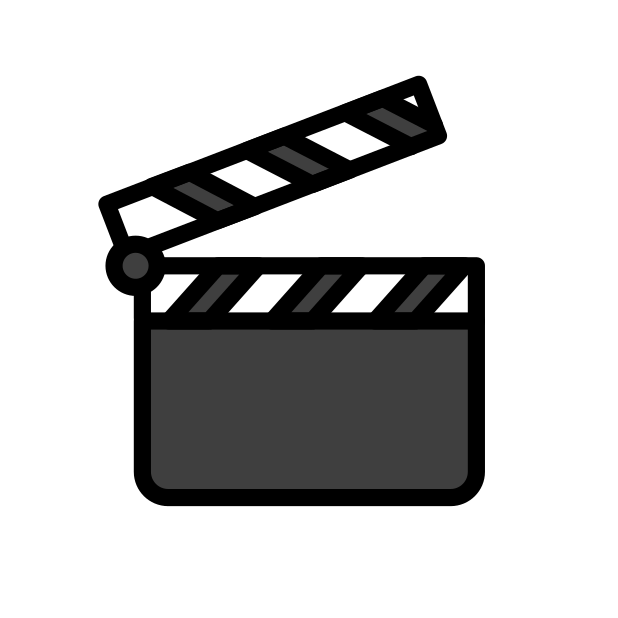
Emoji: 🎬
Name: clapper board
Unicode: 0x1f3ac